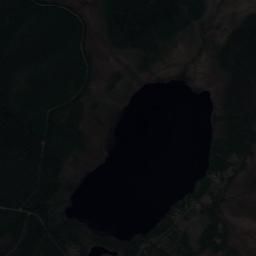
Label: lake